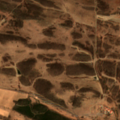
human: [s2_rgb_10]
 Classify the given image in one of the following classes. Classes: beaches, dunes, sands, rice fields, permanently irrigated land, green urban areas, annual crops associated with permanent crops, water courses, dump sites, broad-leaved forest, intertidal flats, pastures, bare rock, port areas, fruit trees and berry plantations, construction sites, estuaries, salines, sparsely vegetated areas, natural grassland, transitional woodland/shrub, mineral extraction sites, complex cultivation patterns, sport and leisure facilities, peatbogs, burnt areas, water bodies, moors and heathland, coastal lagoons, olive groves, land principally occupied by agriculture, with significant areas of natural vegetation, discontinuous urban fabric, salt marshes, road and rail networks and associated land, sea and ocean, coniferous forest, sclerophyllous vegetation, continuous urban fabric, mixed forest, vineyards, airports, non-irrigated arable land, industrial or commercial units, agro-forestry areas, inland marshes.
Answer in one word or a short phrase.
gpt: pastures, sclerophyllous vegetation